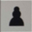
Piece: bP